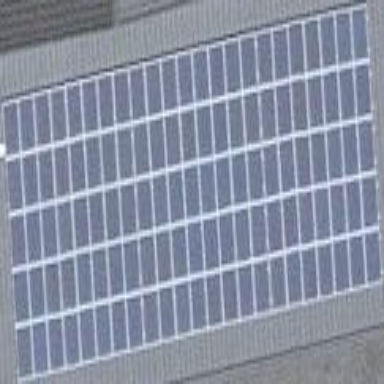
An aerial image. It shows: Solar power generator using photovoltaic panels.